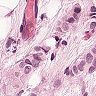
Metastatic tissue present: yes